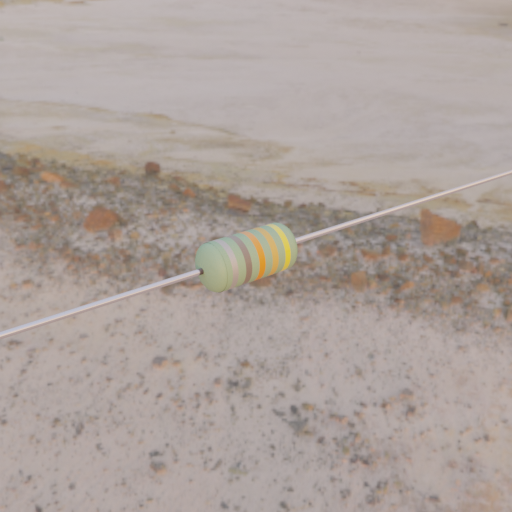
Resistor colour bands (in order): silver, gray, orange, gold, yellow